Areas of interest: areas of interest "Church"
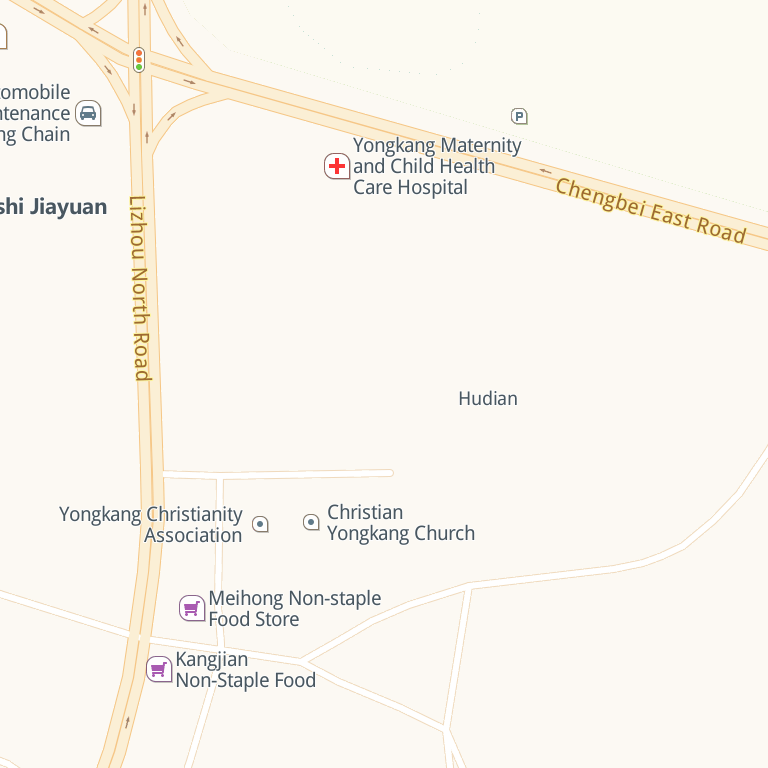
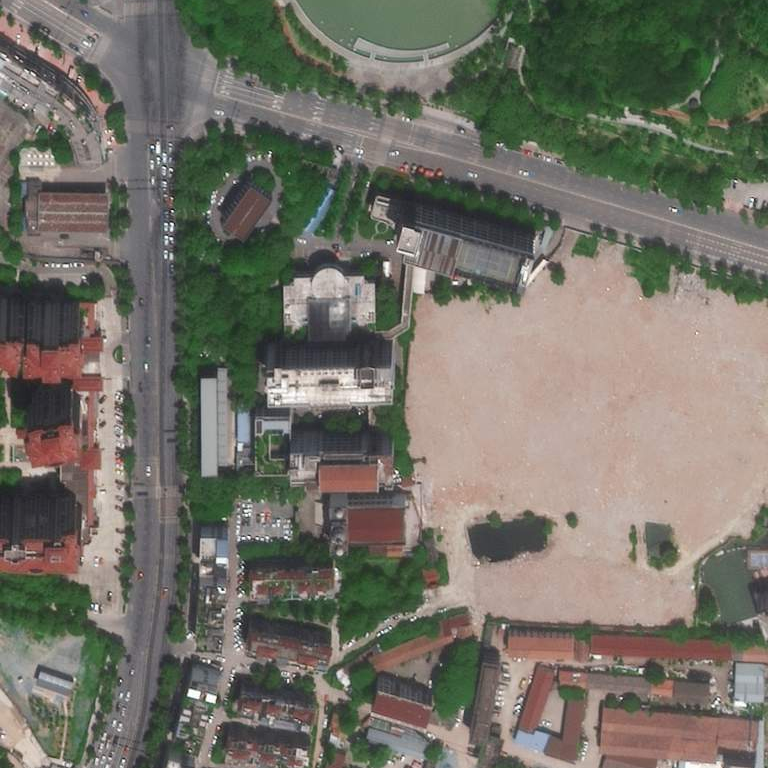